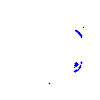
Particle: electron